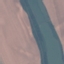
Land use / land cover: River